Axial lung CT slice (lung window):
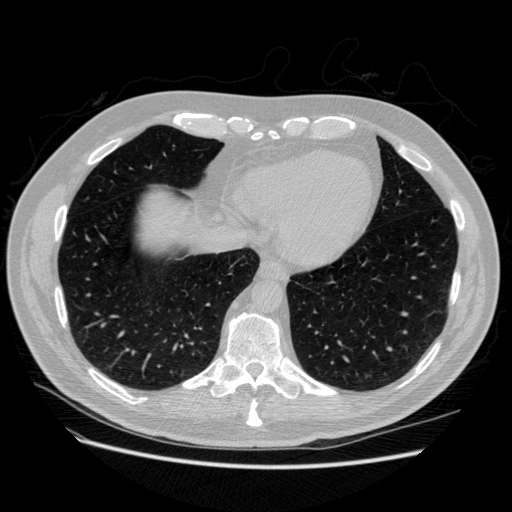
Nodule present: no